Interaction volume radius: 10 \u00c5
Interaction volume height: 20 \u00c5
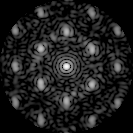
Disorder parameter: 0.428